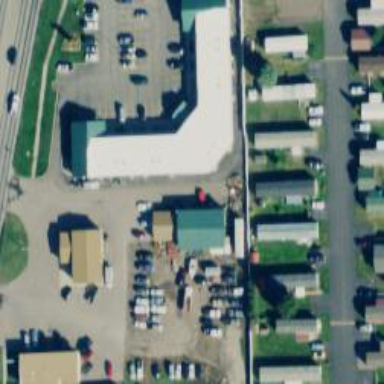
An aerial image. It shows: Healthcare clinic is depicted in the image.